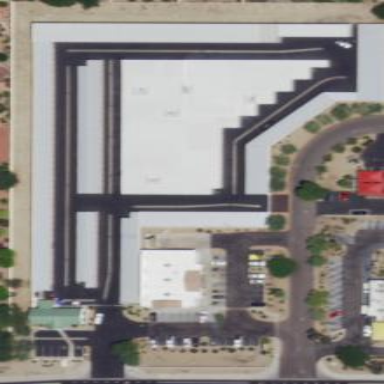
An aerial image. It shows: Storage rental shop.